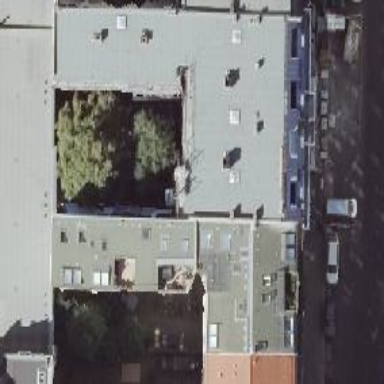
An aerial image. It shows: Residential building with unique double saltbox roof shape.